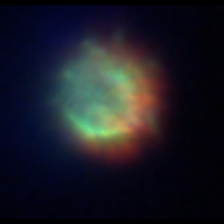
Taxon: Ciliates
Group: Other